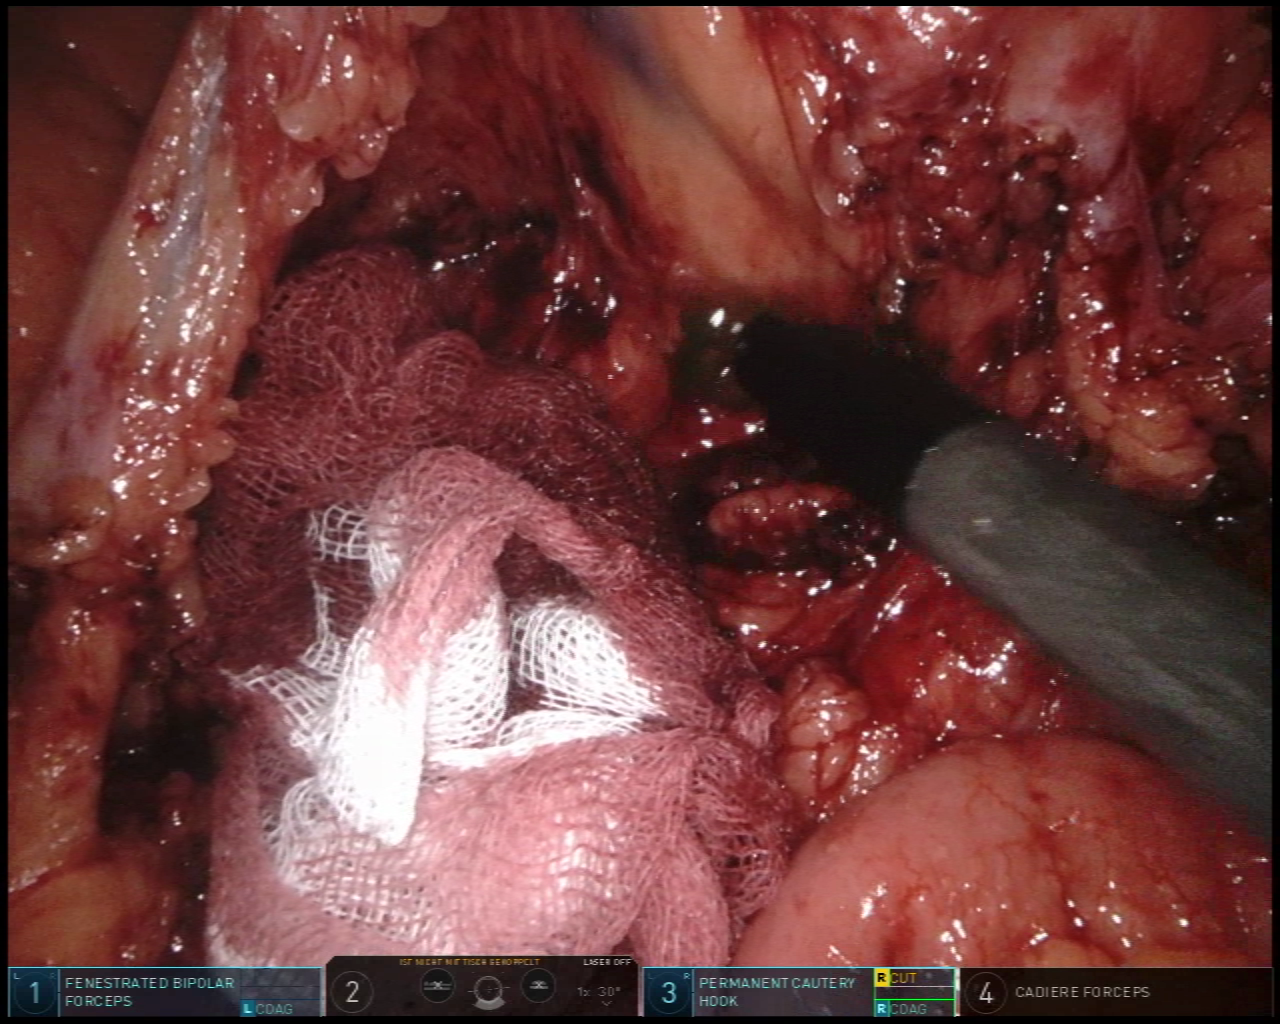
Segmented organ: intestinal_veins
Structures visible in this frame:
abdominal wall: no
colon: no
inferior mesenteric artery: no
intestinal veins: yes
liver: no
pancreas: no
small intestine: yes
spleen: no
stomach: no
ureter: no
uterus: no
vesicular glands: no